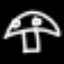
Label: mushroom